Field crop: maize
Growth stage: 2
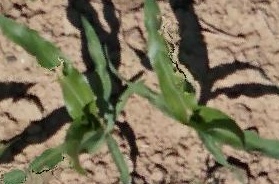
Species: maize